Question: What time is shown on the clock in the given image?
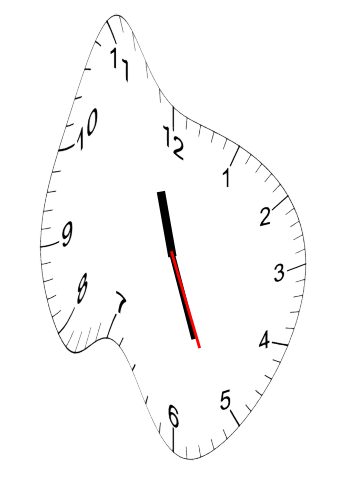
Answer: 11:26:26